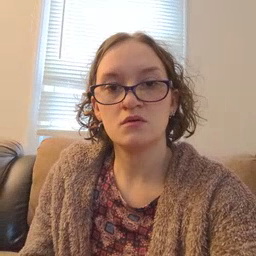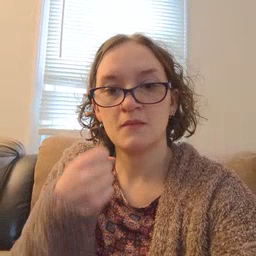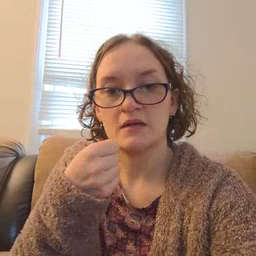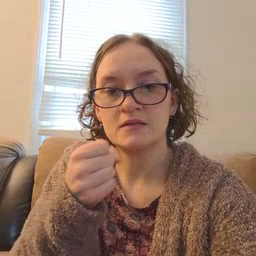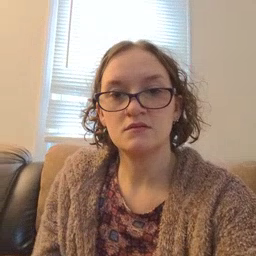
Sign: make